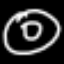
Label: donut